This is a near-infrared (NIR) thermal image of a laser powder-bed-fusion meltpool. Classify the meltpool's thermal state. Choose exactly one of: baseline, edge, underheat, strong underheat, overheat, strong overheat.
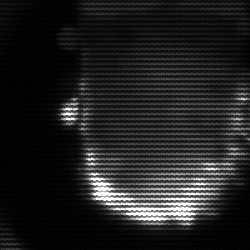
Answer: baseline